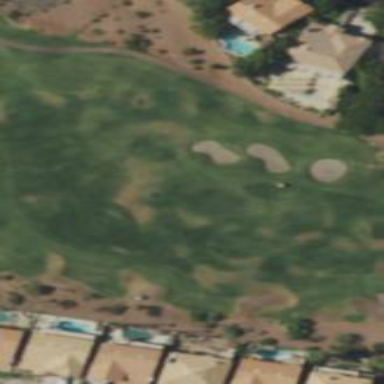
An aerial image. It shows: Area of rough grass used for golf.